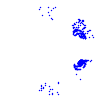
Particle: electron